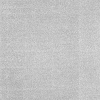
Atmospheric dust classification: dusty